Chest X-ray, AP view. Patient: 45 years old, sex M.
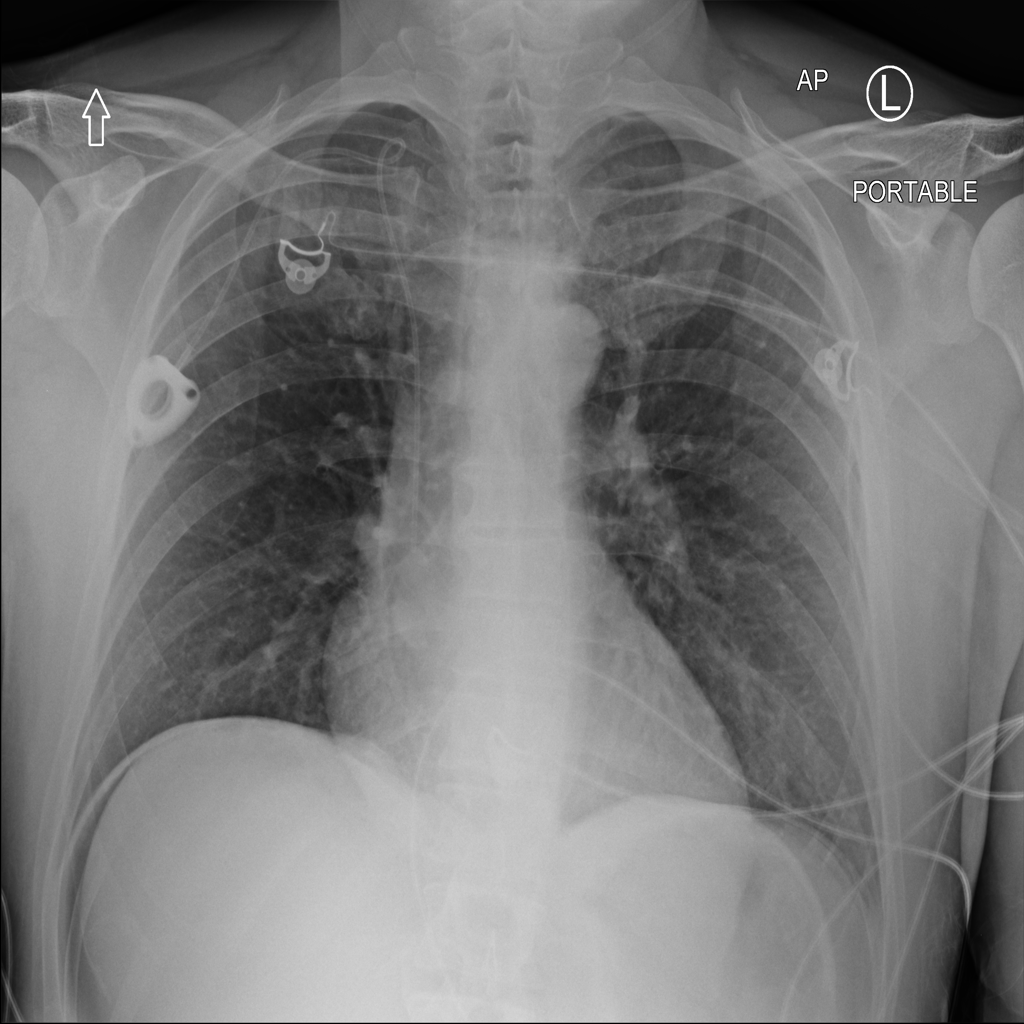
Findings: No Finding